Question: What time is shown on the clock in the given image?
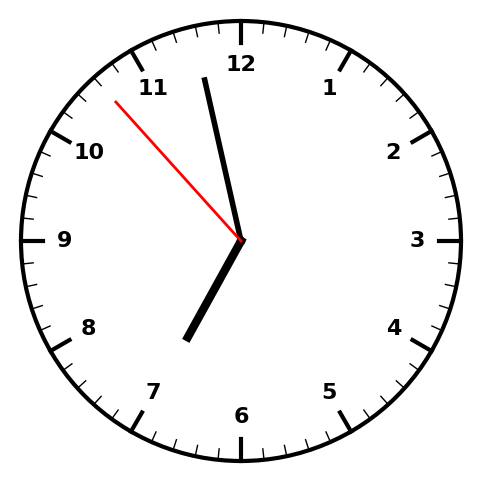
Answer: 06:57:53